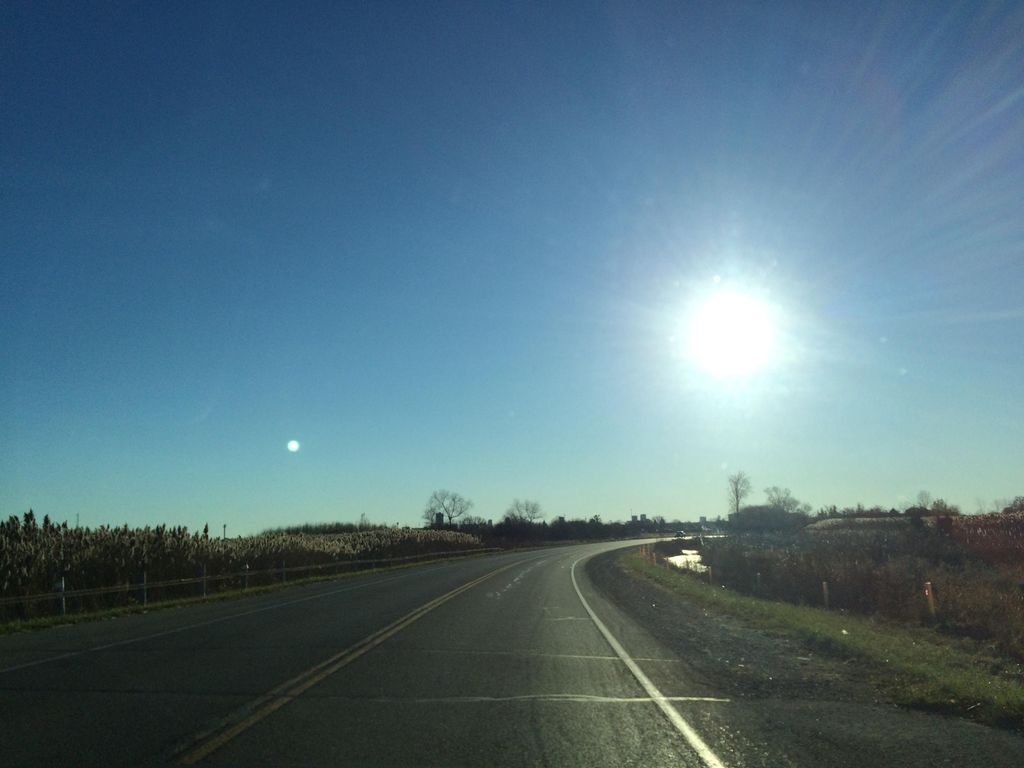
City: kitchener-waterloo